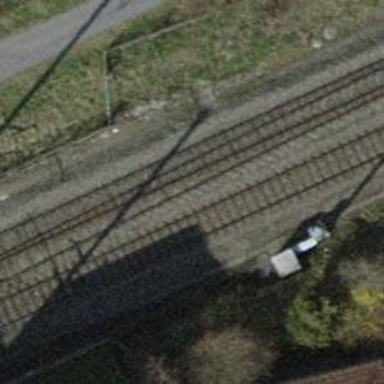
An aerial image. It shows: Single-track electrified railway siding with contact line.